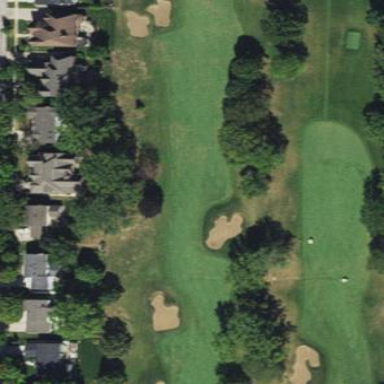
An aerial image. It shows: Well-maintained mown grass area used for golf. The golf fairway is part of recreation ground designated for leisure activities.